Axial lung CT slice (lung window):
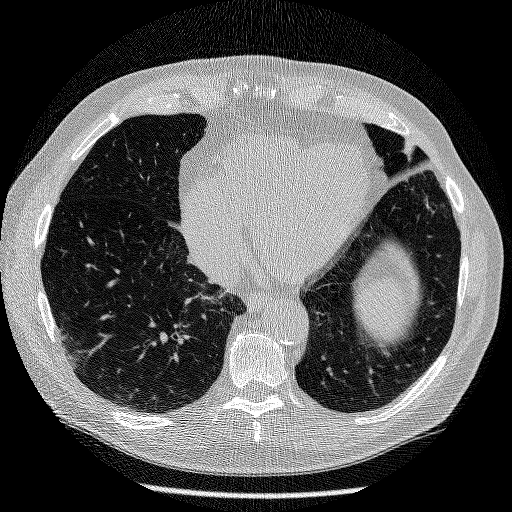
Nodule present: no